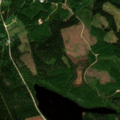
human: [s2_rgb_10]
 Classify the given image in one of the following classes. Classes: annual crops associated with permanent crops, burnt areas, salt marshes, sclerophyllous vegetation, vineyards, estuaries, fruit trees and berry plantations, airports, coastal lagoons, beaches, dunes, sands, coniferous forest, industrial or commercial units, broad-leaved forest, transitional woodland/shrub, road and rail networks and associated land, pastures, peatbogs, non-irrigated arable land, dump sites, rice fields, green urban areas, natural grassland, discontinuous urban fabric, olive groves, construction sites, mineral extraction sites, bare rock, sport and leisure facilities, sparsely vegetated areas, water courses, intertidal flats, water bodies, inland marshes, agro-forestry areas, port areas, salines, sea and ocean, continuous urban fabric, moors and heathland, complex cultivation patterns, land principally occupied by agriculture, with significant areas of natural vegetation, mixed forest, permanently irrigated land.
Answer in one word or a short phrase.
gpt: broad-leaved forest, coniferous forest, mixed forest, transitional woodland/shrub